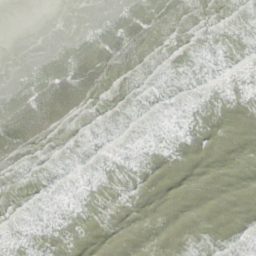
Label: beach